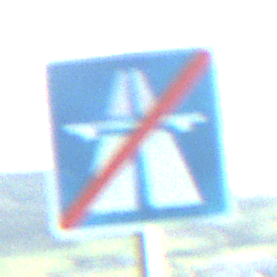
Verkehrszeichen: EndeAutbahn
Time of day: MorningAfternoon
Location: Outdoor (Nature)
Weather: PartlyCloudy
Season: NotSpecified
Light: Natural